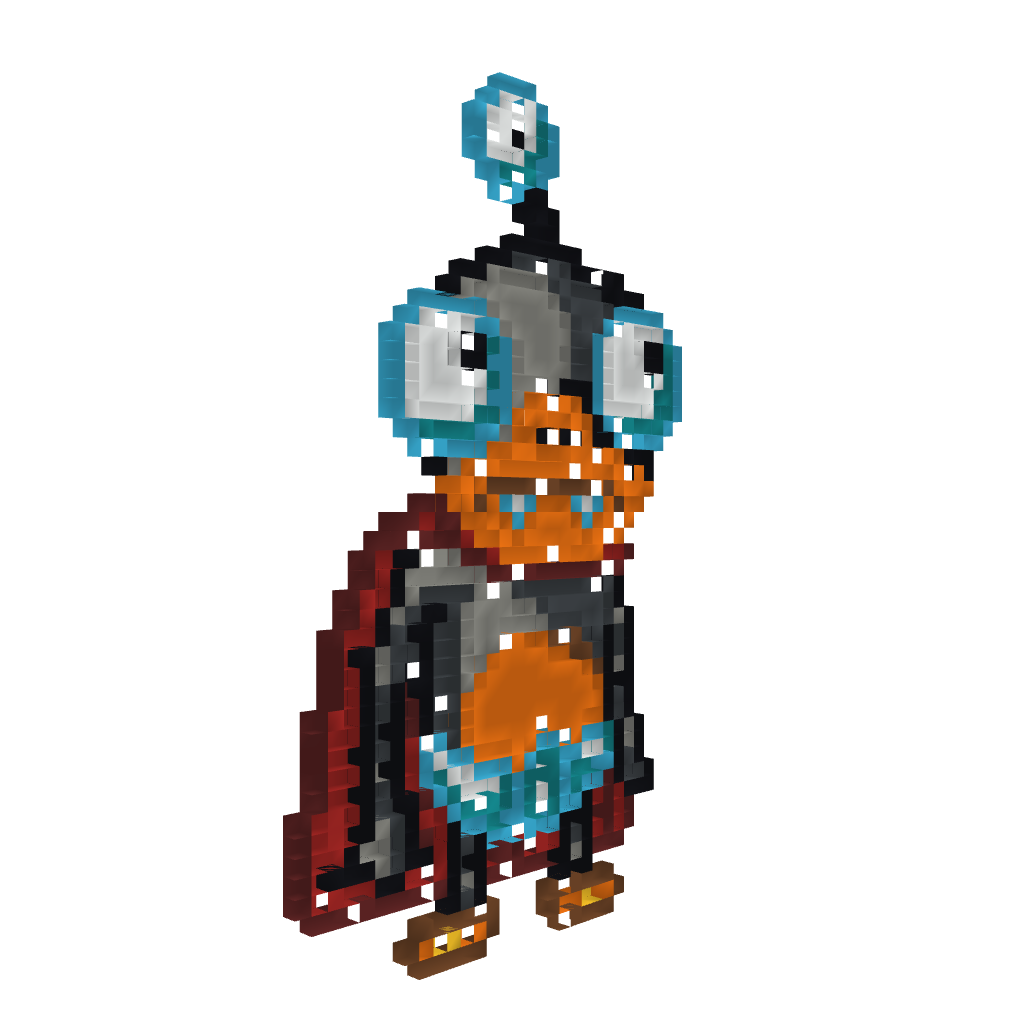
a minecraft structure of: NIbbler with cape